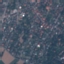
Land use / land cover class: Residential